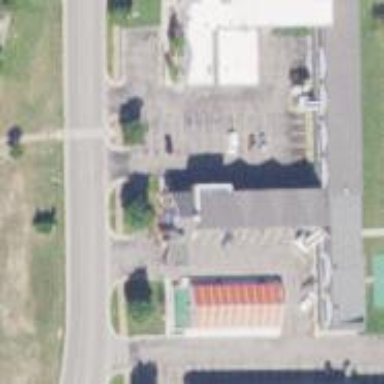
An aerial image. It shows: Motel building.